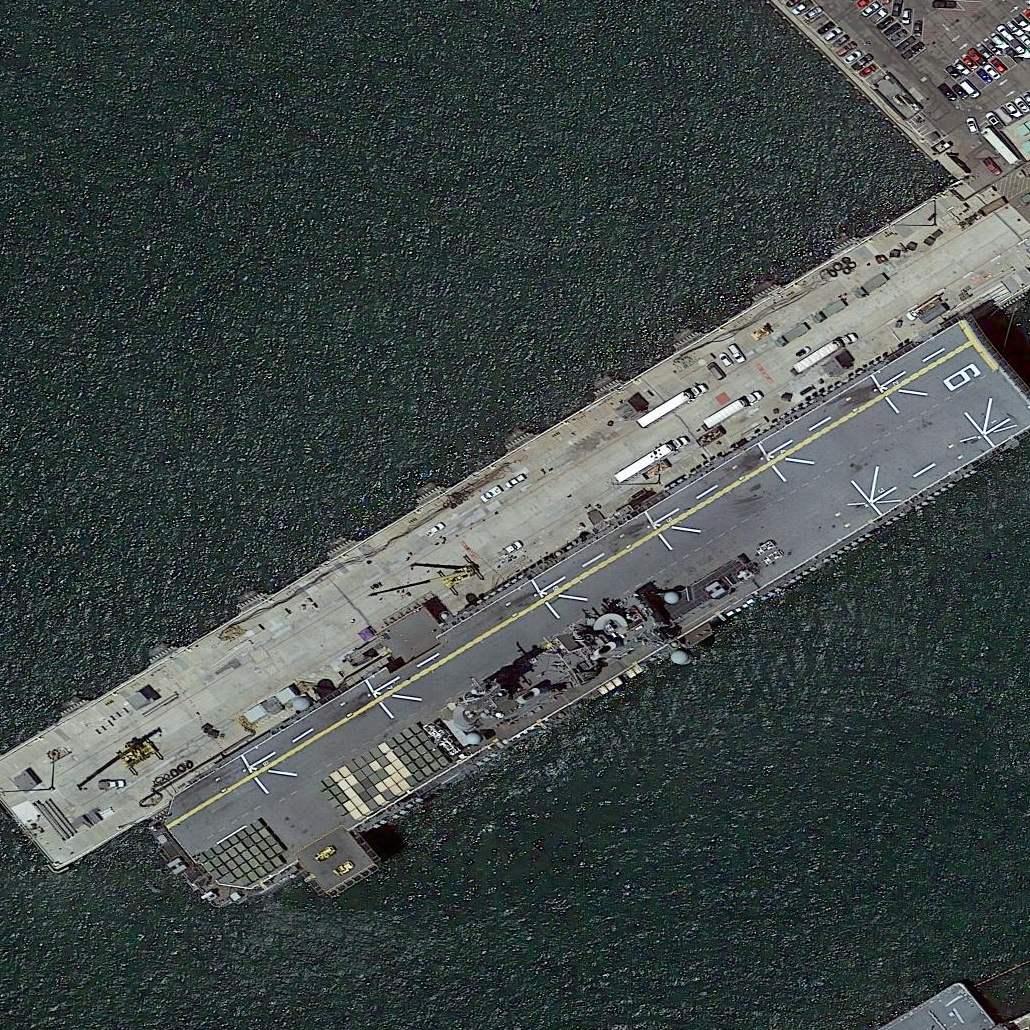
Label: Wasp-class_assault_ship